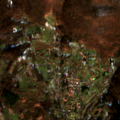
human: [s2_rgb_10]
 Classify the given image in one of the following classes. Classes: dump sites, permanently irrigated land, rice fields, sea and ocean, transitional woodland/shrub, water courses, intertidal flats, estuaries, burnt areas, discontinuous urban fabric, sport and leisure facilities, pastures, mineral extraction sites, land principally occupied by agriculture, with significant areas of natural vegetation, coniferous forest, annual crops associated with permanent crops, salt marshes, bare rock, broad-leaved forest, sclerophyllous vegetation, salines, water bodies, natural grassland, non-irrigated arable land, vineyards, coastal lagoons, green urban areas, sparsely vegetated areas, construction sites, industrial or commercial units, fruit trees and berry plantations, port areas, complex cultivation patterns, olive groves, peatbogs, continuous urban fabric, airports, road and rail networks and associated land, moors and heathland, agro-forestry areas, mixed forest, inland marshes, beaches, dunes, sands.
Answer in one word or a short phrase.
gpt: discontinuous urban fabric, land principally occupied by agriculture, with significant areas of natural vegetation, broad-leaved forest